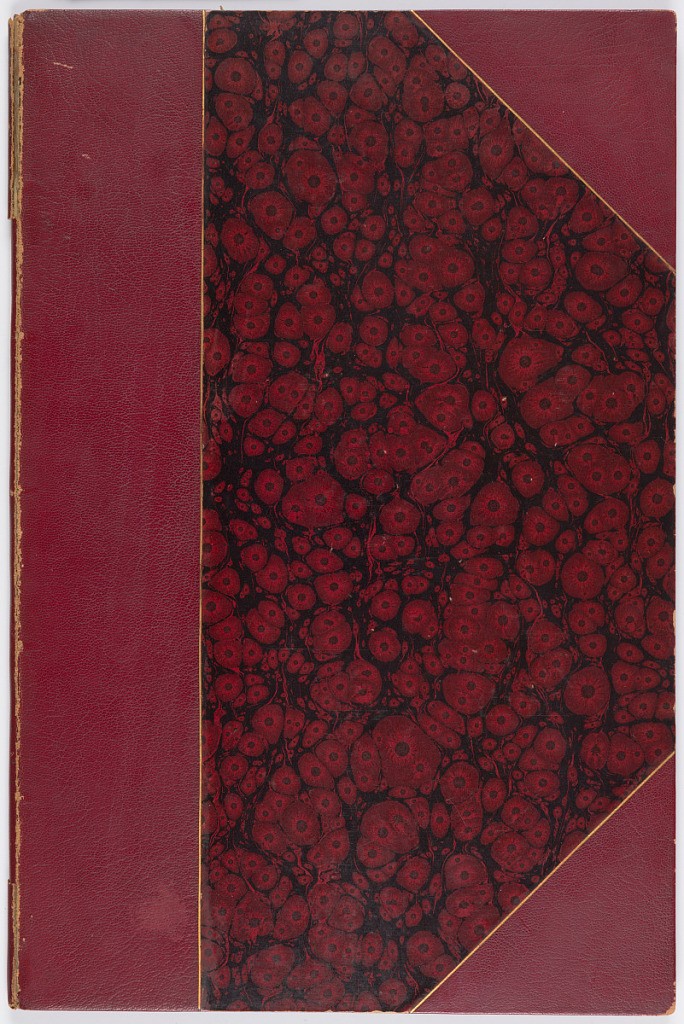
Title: Album of Designs for Decorative Paneling
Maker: François Marie Isidore Queverdo, 1748 - 1797
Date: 1788
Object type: Print
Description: An album with two series of designs of decorative panels featuring arabesque motifs, pastoral and mythological figures and attributes. The plates are signed, numbered, and dated.